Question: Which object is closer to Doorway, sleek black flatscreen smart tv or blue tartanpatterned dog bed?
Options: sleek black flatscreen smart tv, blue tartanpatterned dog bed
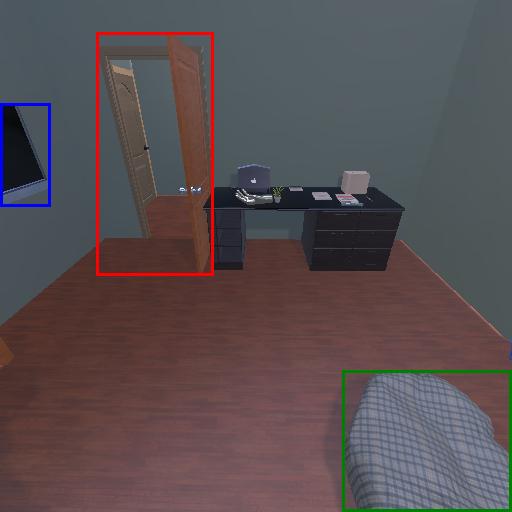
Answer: sleek black flatscreen smart tv